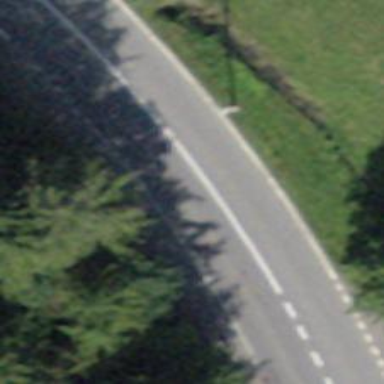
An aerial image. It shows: Secondary road with asphalt surface.